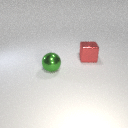
large red metal cube behind large green metal sphere